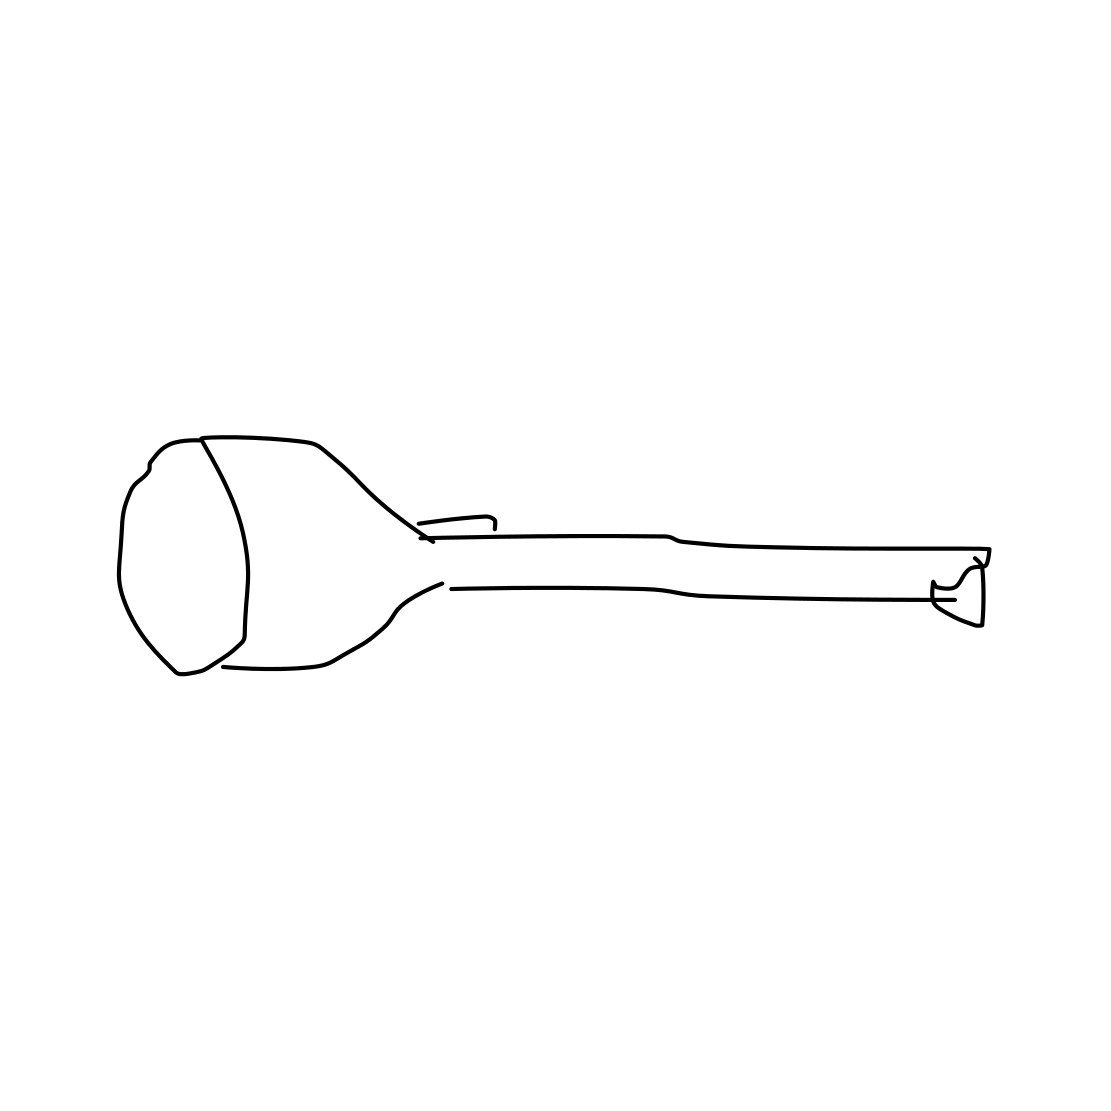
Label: flashlight